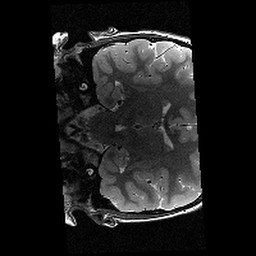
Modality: T2w
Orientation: coronal
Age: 10
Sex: male
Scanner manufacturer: siemens
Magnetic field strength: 3 T
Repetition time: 9.23 s
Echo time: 0.067 s